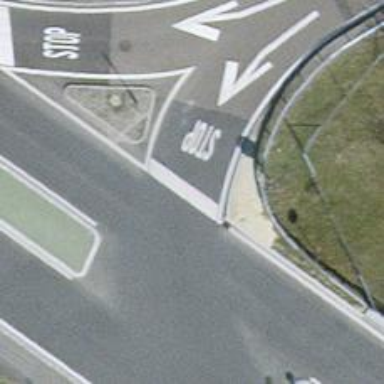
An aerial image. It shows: Road with stop sign.